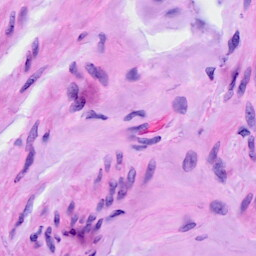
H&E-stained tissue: Ovarian